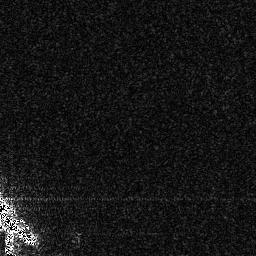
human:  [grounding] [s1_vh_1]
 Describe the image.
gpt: In the satellite image, there is  <ref>1 large ship </ref> <box>[[0, 74, 14, 95, 0]]</box> located at bottom left.